Brain MRI, t1w sequence, axial 2D slice.
Patient: age 23, sex M, weight 78 kg, height 1.78 m
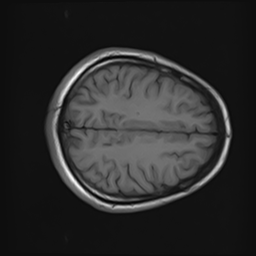